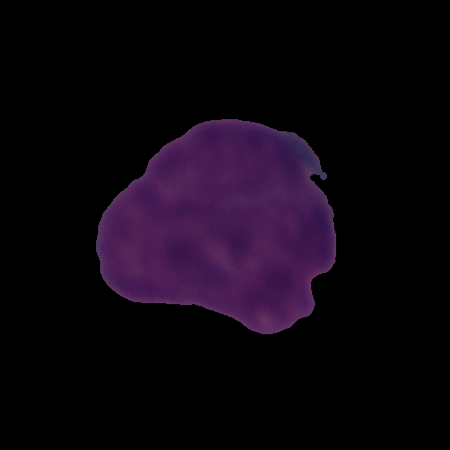
Label: cancer